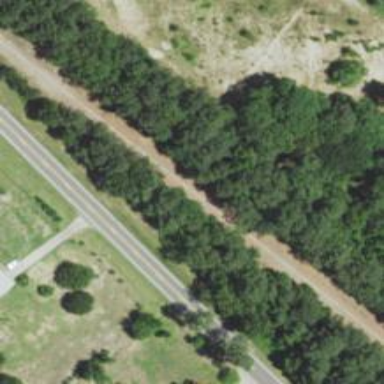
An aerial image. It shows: Abandoned spur railway.